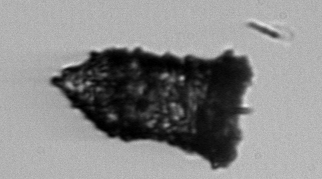
Label: Tintinnopsis